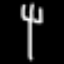
Label: fork